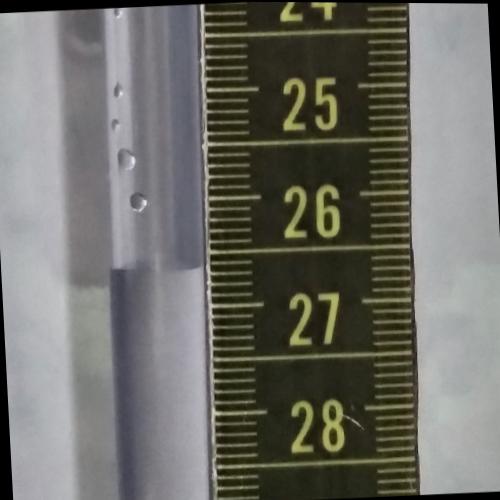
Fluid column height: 26.6 cm